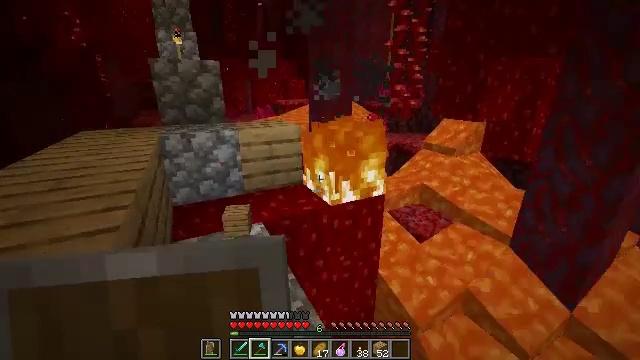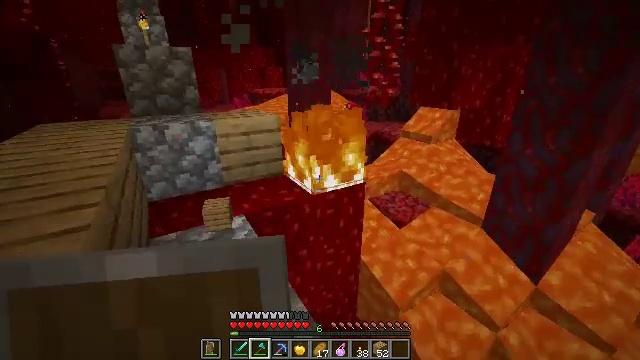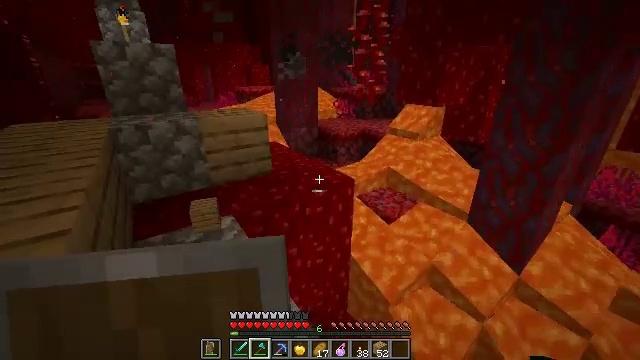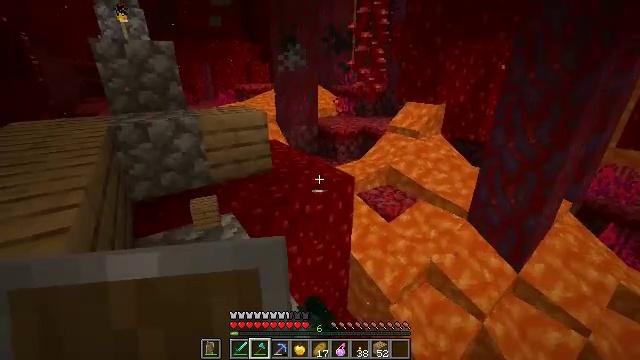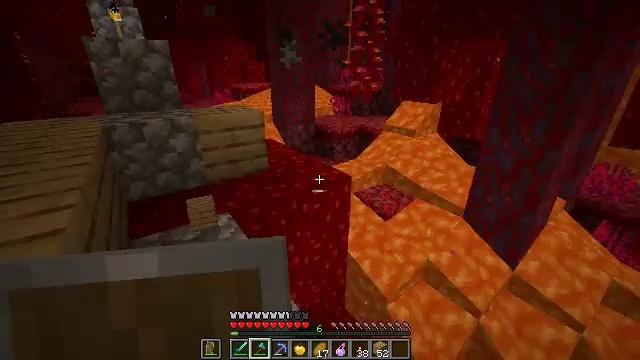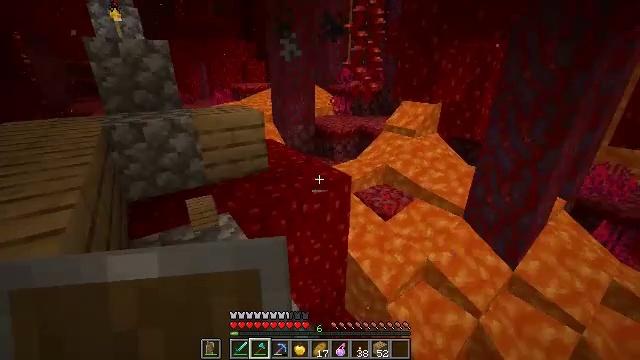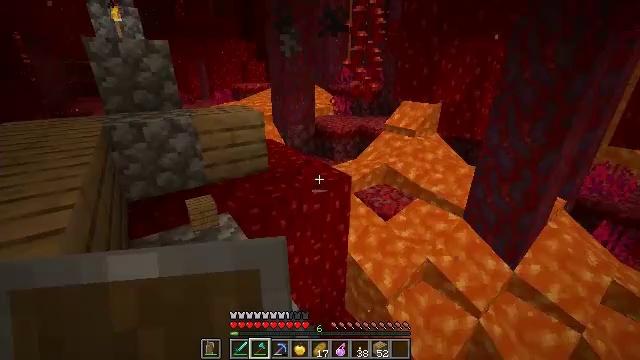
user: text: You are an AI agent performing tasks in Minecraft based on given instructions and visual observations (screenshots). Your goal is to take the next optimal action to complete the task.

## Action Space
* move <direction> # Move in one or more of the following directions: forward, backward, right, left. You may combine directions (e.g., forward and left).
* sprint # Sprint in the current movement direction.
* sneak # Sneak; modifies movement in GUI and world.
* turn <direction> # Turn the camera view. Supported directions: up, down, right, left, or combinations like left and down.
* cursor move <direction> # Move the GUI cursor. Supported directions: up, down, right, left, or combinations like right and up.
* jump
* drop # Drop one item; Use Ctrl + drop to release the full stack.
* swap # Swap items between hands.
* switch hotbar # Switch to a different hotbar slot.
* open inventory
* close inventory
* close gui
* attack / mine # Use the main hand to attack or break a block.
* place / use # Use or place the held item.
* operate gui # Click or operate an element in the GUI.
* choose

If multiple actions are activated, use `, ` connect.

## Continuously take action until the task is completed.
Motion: motion action
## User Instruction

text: Put out the fire.
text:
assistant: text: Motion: turn right and down
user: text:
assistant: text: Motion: turn right, attack / mine
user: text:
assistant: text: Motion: attack / mine
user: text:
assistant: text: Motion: attack / mine
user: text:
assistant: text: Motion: no_op
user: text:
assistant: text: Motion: no_op
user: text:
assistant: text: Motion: no_op